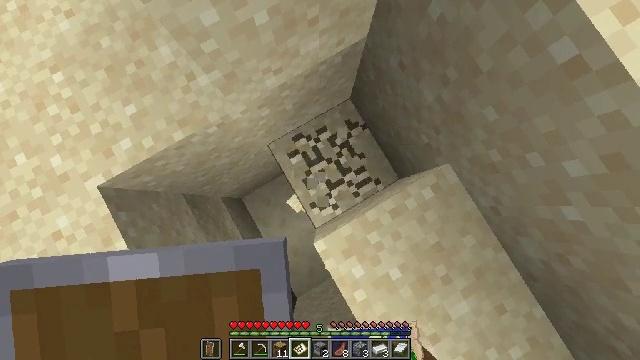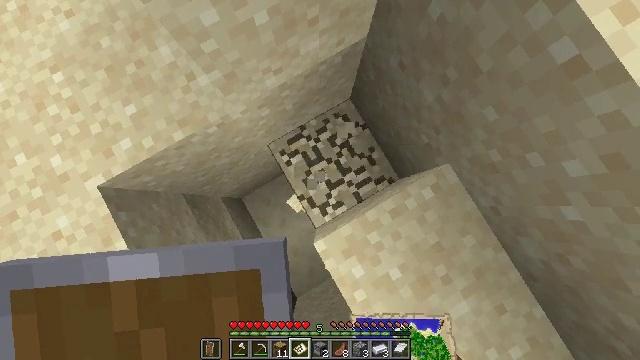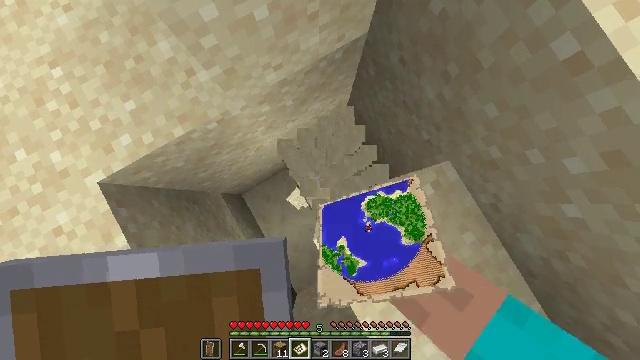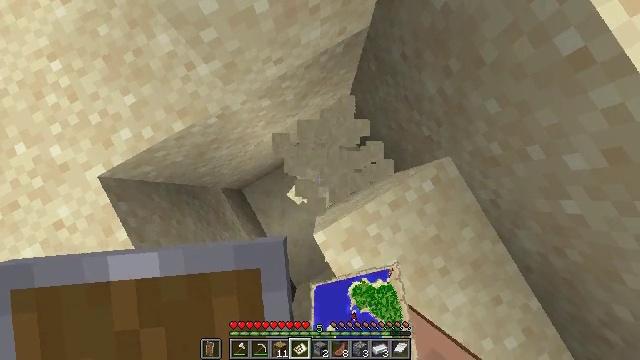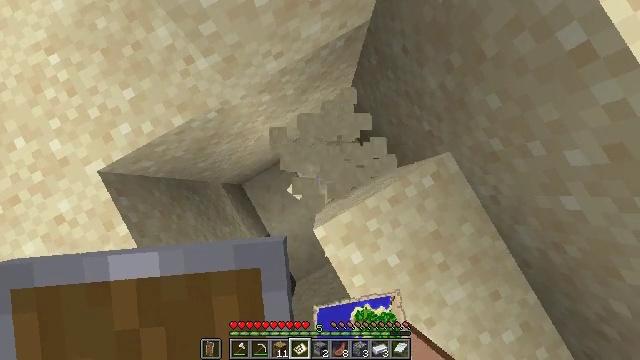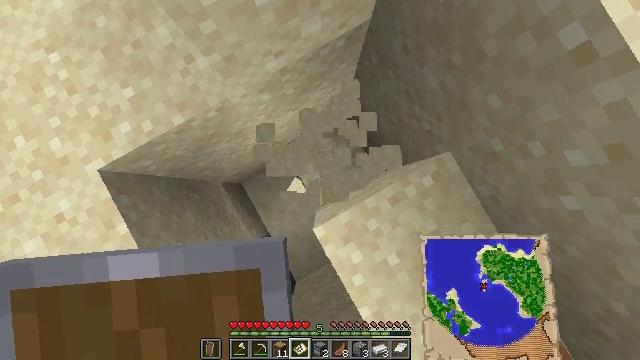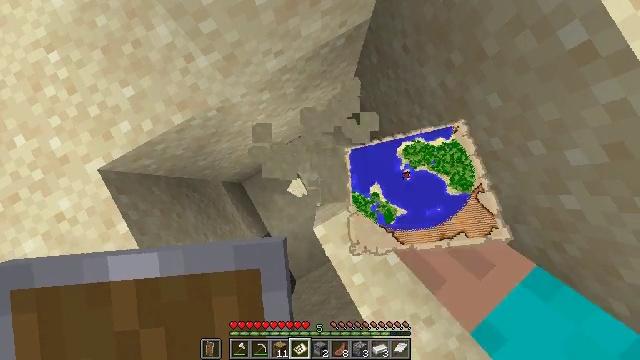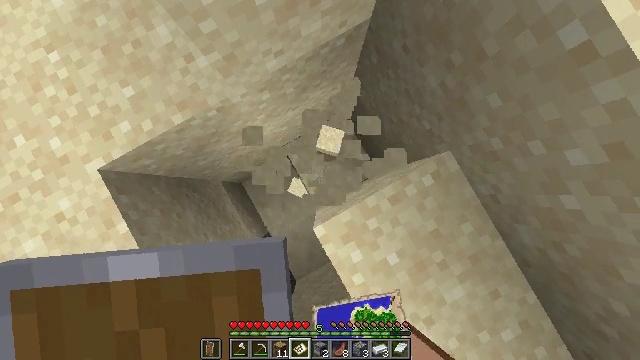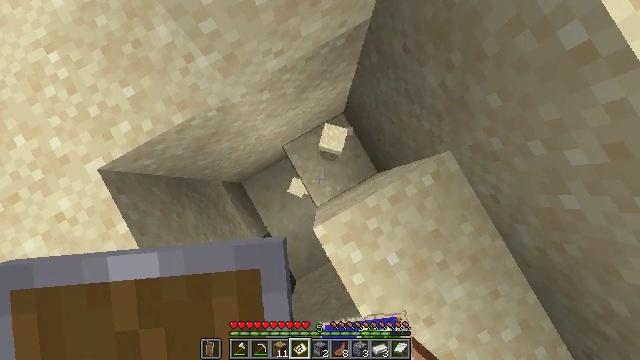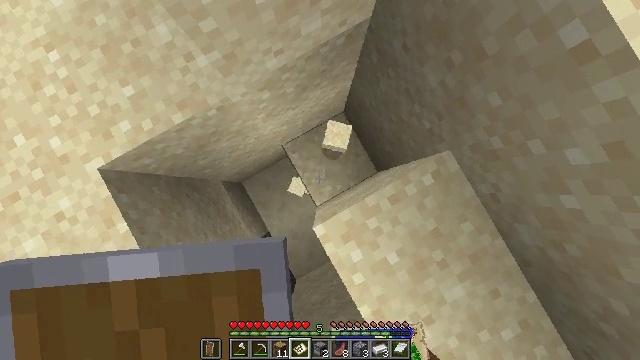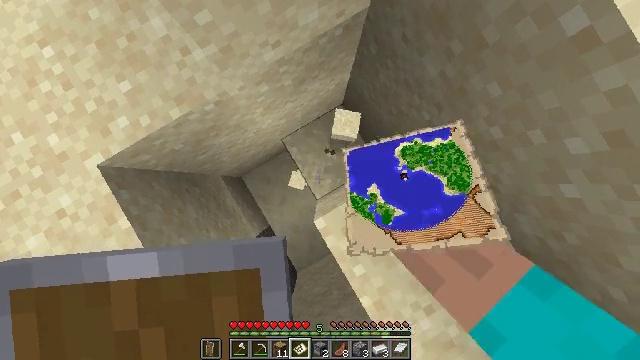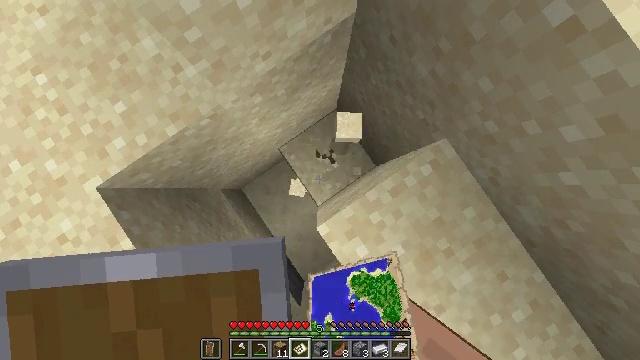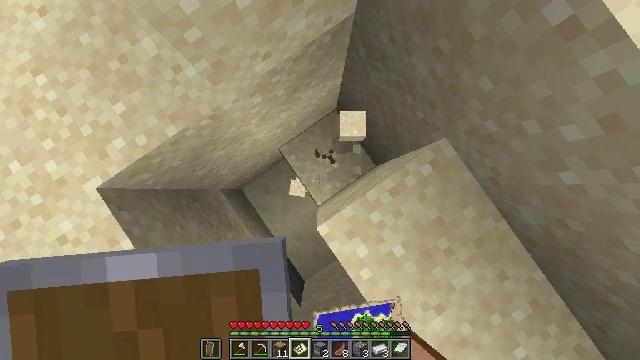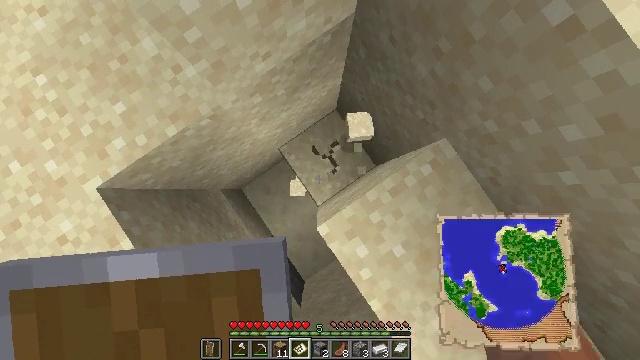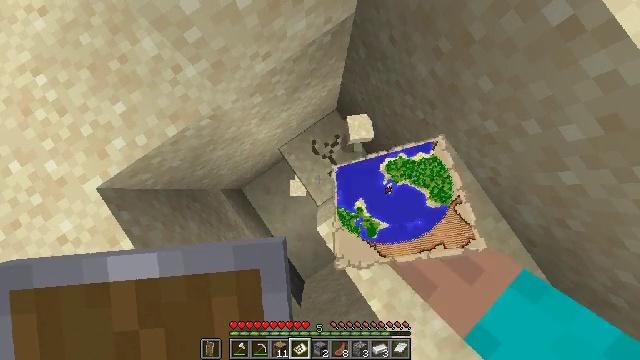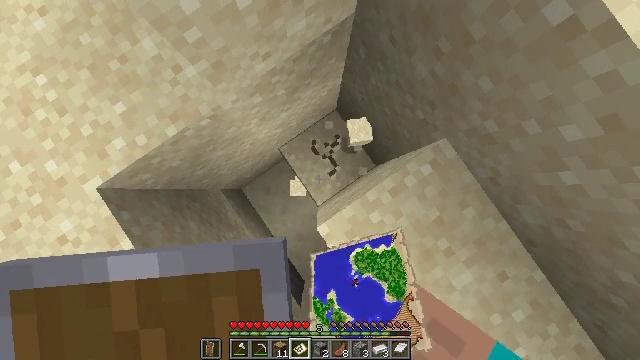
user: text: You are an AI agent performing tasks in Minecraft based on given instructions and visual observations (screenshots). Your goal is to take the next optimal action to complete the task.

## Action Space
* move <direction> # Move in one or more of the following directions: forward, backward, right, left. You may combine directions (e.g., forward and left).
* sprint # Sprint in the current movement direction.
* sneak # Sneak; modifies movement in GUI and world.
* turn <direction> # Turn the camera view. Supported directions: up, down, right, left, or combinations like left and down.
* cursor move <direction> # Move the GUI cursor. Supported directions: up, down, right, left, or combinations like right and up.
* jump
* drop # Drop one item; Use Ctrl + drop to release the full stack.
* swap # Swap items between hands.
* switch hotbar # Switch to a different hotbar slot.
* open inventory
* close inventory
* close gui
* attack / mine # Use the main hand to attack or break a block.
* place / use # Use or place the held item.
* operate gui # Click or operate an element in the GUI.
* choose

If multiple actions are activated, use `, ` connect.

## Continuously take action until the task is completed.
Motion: motion action
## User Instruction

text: Attack the ground to gather sand.
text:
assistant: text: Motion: attack / mine
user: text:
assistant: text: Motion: attack / mine
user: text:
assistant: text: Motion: turn down, attack / mine
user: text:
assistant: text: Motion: turn down, attack / mine
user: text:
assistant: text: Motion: attack / mine
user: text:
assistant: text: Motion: attack / mine
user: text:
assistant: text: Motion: attack / mine
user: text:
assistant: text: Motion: attack / mine
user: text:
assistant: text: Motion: attack / mine
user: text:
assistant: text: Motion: turn down, attack / mine
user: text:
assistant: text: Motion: turn right and up, attack / mine
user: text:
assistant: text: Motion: attack / mine
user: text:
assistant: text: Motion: attack / mine
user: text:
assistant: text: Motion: attack / mine
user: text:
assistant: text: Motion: attack / mine
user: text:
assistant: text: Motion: attack / mine
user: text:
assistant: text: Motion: attack / mine
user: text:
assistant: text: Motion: attack / mine
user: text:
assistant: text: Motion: attack / mine
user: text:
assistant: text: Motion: attack / mine
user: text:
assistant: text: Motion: attack / mine
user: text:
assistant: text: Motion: attack / mine
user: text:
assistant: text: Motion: attack / mine
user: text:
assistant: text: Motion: attack / mine
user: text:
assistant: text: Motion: attack / mine
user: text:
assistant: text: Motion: attack / mine
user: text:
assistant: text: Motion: attack / mine
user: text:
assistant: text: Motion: attack / mine
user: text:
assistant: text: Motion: attack / mine
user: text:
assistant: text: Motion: attack / mine